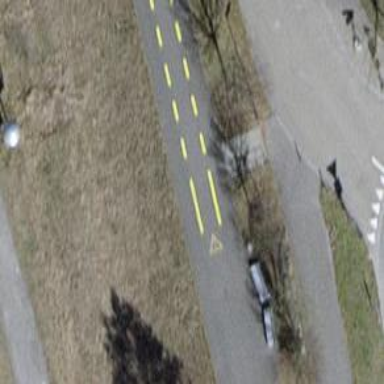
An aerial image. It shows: Asphalt path with grade1 track type and embankment.